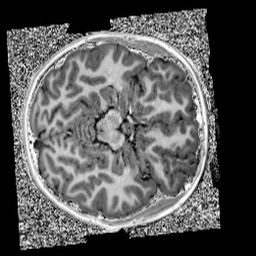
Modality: UNIT1
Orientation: axial
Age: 10
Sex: female
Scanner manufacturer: siemens
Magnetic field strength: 3 T
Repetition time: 4 s
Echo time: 0.00303 s